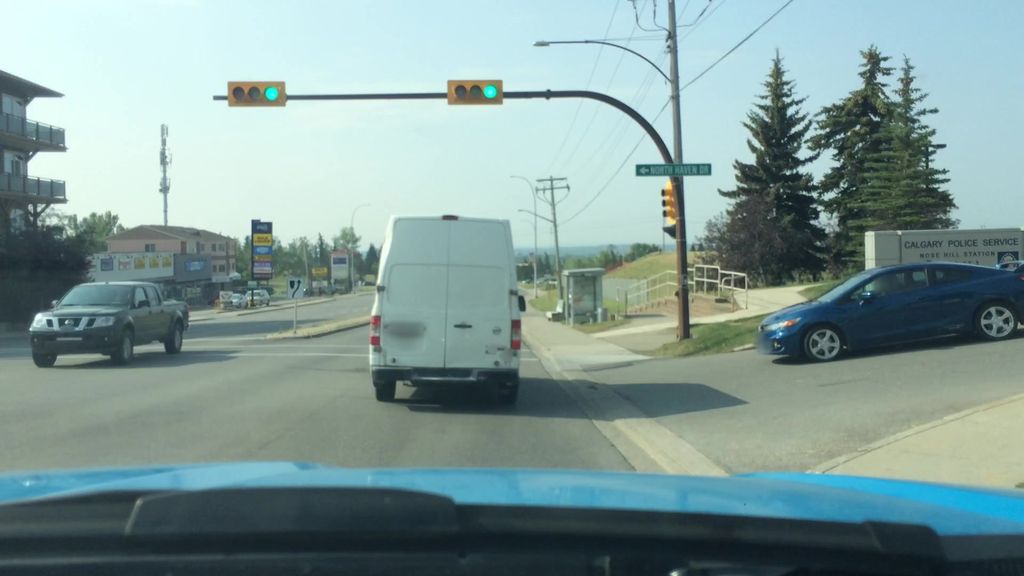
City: calgary